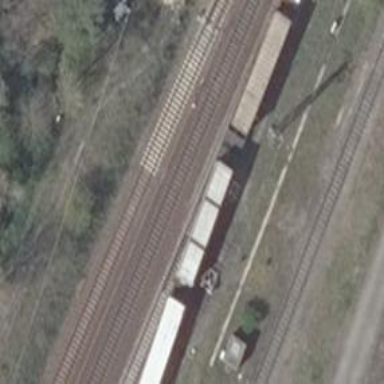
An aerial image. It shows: Railway siding for service.